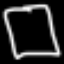
Label: square